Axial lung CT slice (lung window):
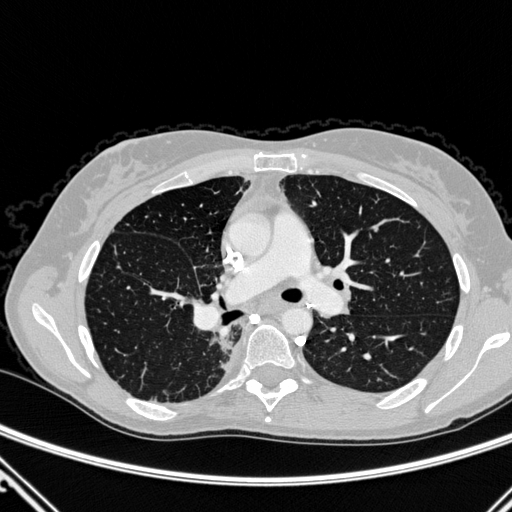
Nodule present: no